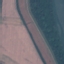
Land use / land cover class: River